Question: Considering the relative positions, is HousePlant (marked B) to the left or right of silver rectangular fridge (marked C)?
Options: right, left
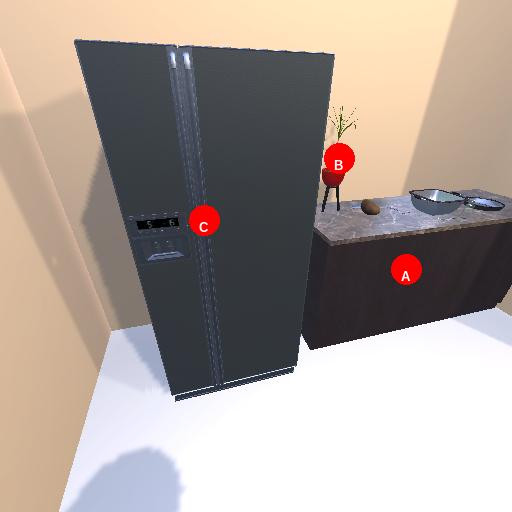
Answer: right